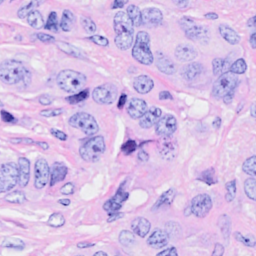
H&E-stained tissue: Breast